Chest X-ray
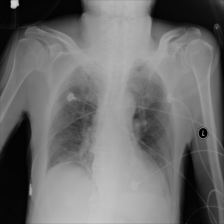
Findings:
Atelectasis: negative
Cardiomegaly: negative
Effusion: negative
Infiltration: negative
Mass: negative
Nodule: negative
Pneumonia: negative
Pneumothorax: negative
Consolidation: negative
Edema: negative
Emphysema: negative
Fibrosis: negative
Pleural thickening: negative
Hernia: negative